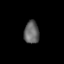
Tissue: lung
Cell type: Endothelial cells
Senescence score: 0.5548
Nuclear area (px): 338
Mean DAPI intensity: 99.751